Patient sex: M
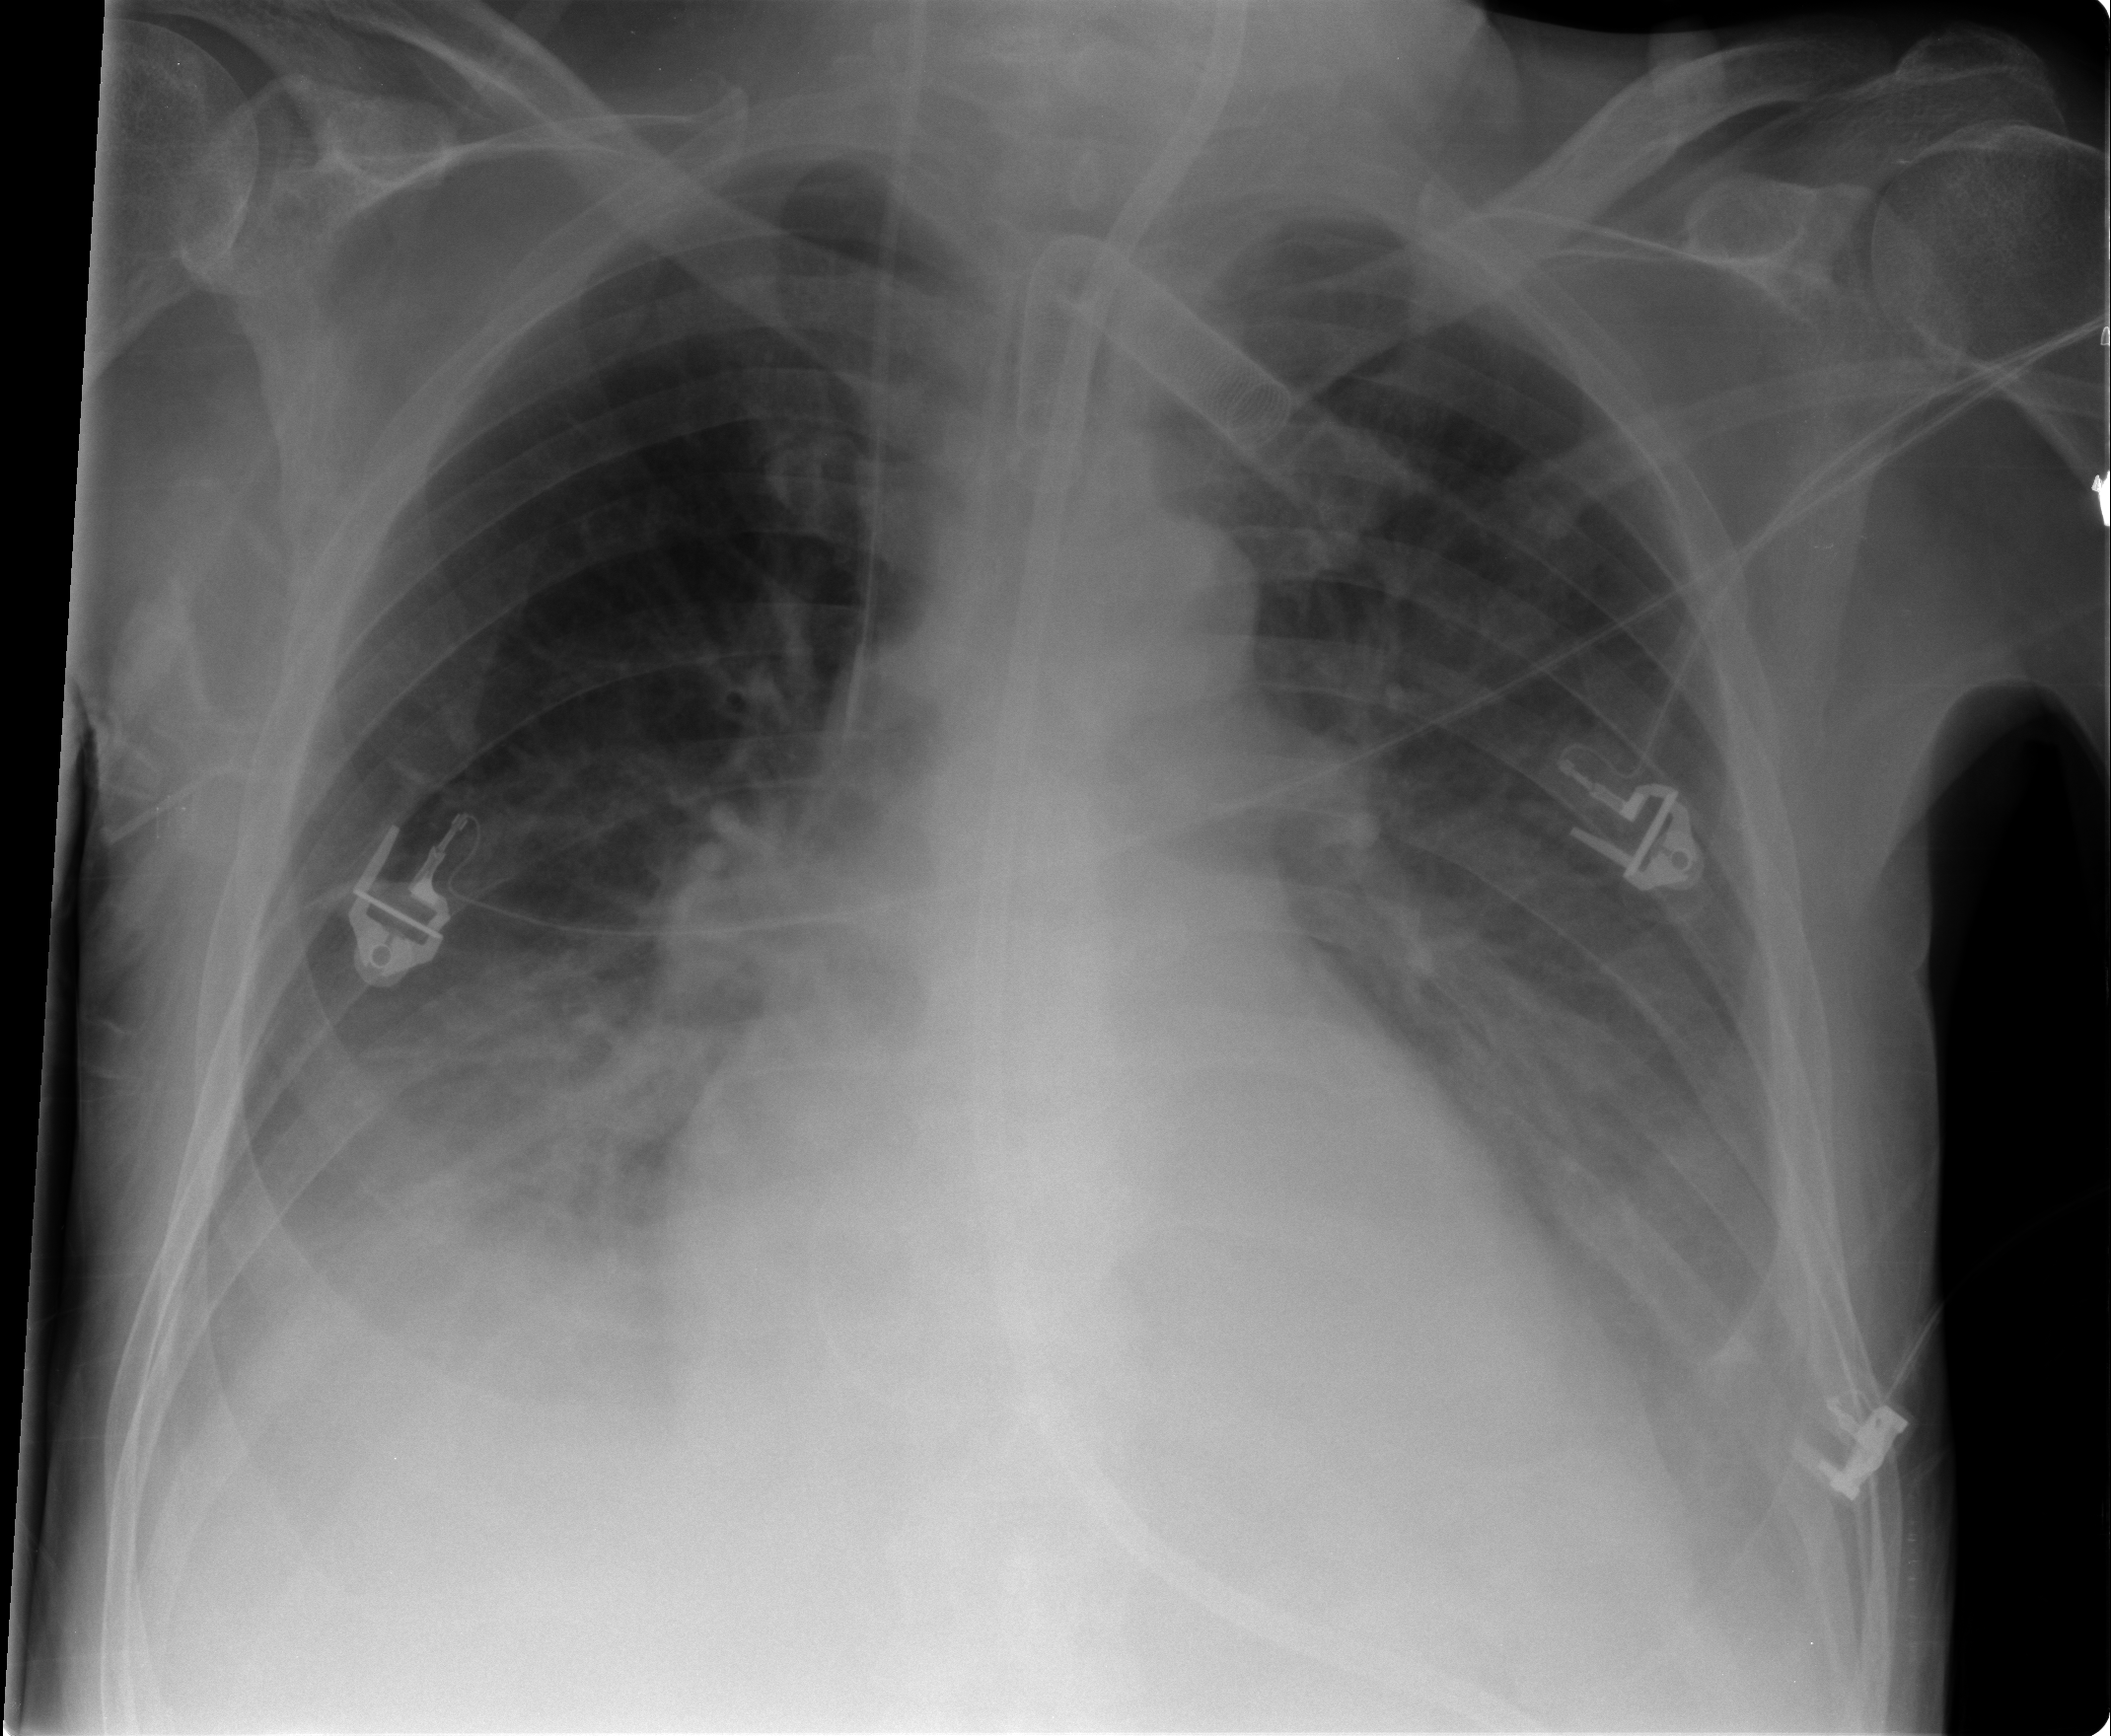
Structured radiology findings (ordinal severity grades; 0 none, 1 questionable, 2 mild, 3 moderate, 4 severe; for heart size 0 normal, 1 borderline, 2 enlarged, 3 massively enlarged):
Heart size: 2
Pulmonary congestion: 1
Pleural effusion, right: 2
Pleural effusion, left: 3
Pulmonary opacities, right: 2
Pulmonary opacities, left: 1
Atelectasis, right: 3
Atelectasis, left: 3